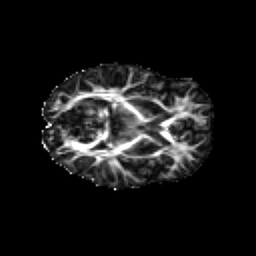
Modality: FA
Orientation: axial
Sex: female
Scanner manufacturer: siemens
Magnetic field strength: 3 T
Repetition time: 5 s
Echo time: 0.071 s